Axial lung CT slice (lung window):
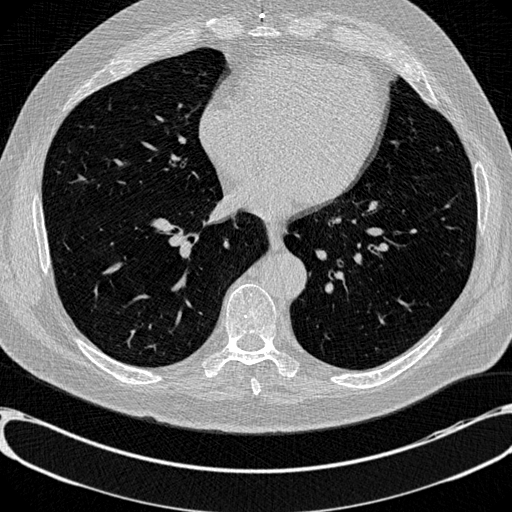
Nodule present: no